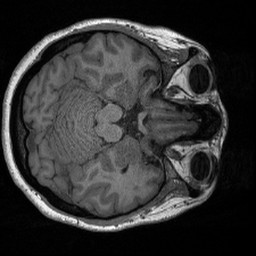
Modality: T1w
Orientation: axial
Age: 27
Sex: female